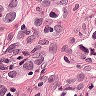
Metastatic tissue present: yes